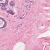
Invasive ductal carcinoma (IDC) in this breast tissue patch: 0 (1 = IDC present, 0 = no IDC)